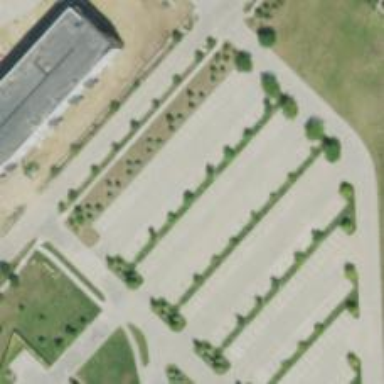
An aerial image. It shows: Concrete parking area.